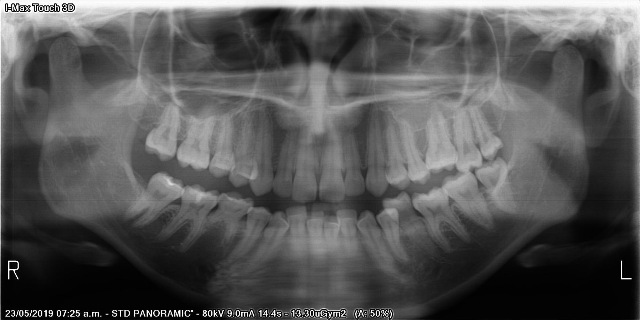
adult